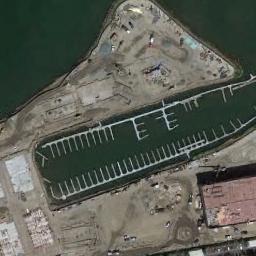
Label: harbor